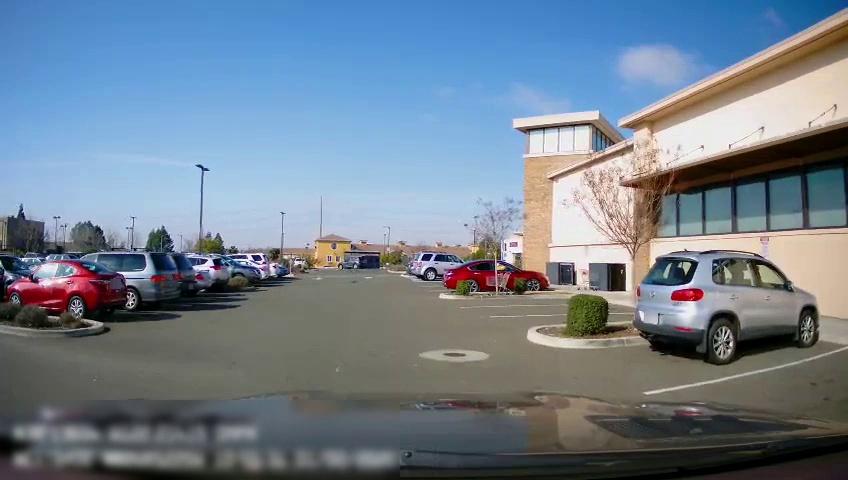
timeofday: Day
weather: Sunny
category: Drivable Space
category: Vehicles | SUV
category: Vehicles | Car
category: Vehicles | SUV
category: Vehicles | SUV
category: Vehicles | Car
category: Vehicles | Van
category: Vehicles | SUV
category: Vehicles | Car
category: Vehicles | SUV
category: Vehicles | SUV
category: Vehicles | Car
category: Vehicles | SUV
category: Vehicles | Car
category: Vehicles | Car
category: Vehicles | Truck
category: Vehicles | SUV